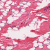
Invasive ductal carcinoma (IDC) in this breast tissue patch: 0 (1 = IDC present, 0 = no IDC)